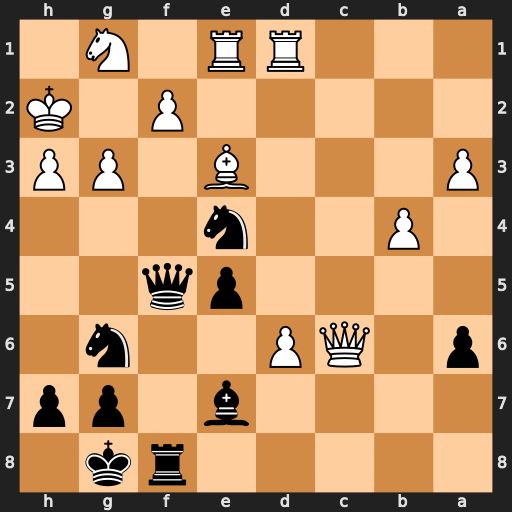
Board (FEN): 5rk1/4b1pp/p1QP2n1/4pq2/1P2n3/P3B1PP/5P1K/3RR1N1
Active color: b
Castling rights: -
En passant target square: -
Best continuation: Qxf2+ Bxf2 Rxf2+ Kh1 Nxg3#